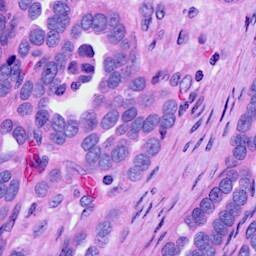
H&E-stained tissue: Ovarian